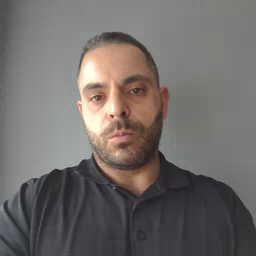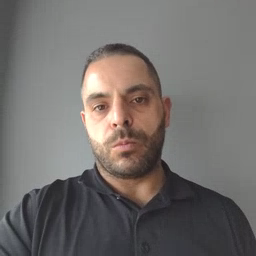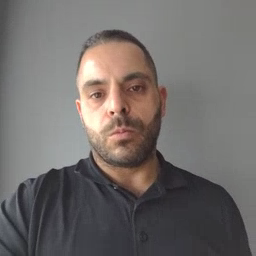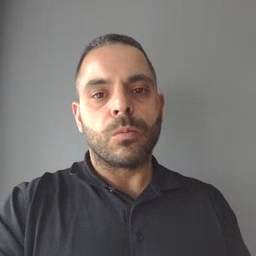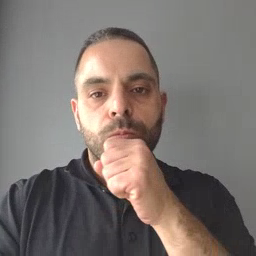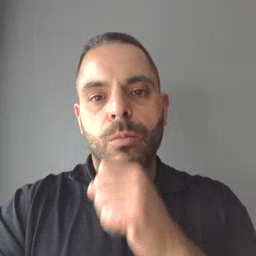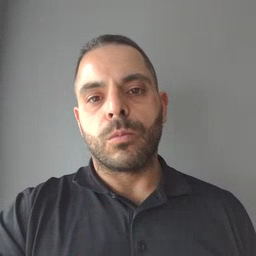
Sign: orange